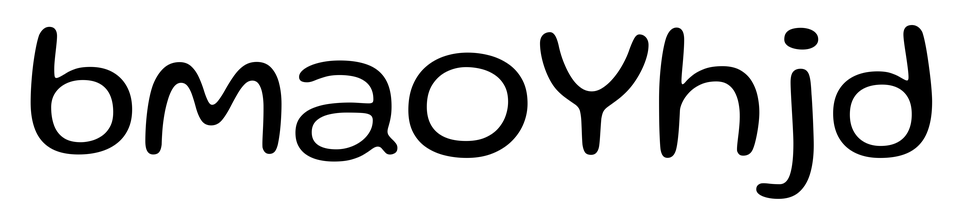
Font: Gluten_Light